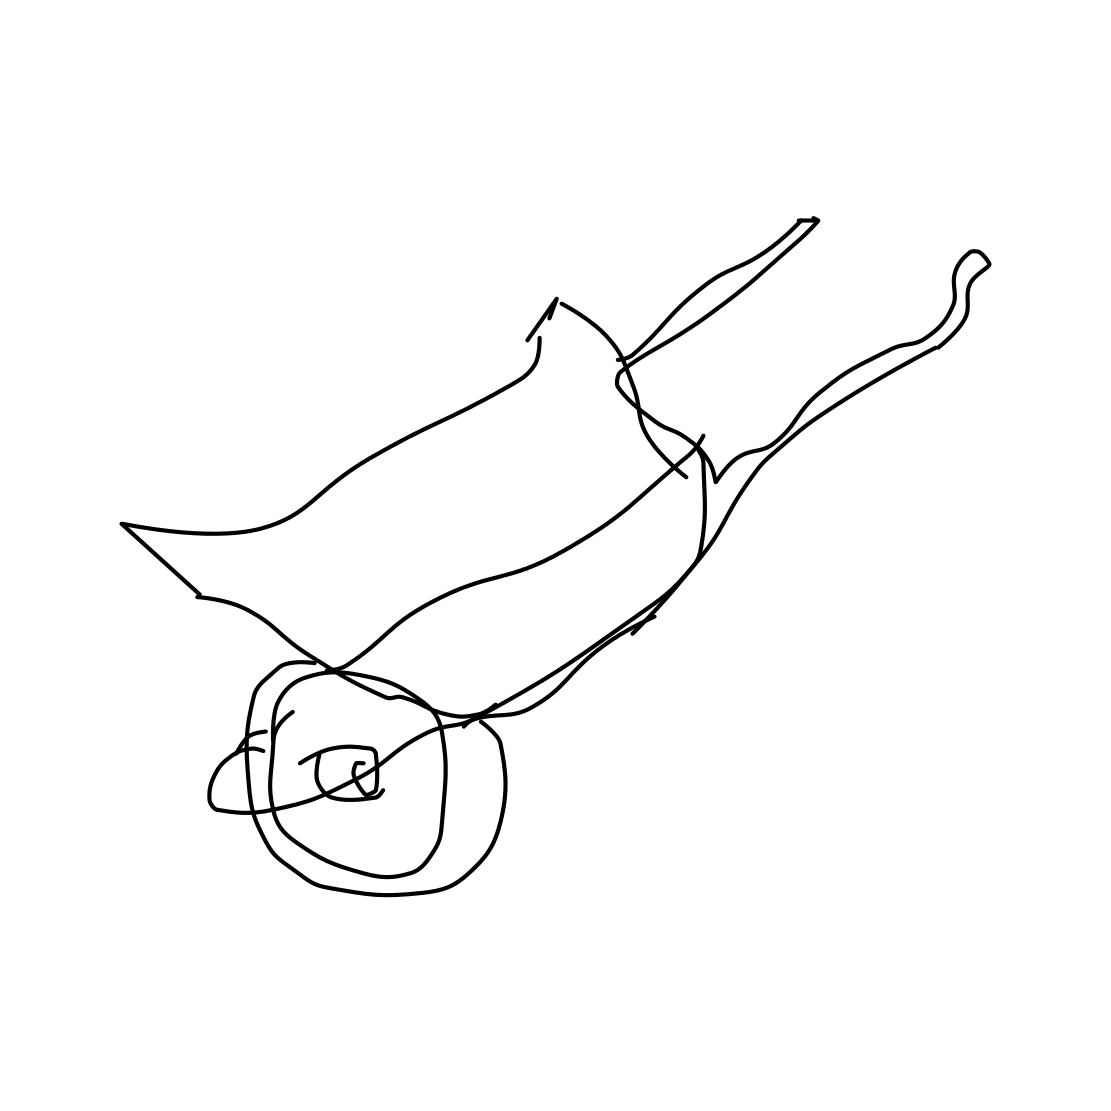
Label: wheelbarrow